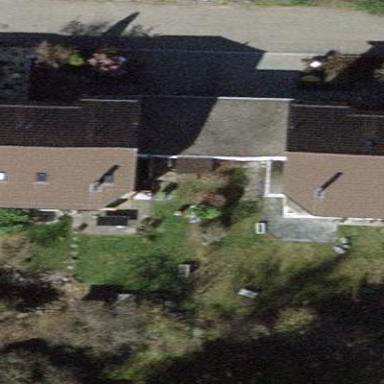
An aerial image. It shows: Brown-roofed house.